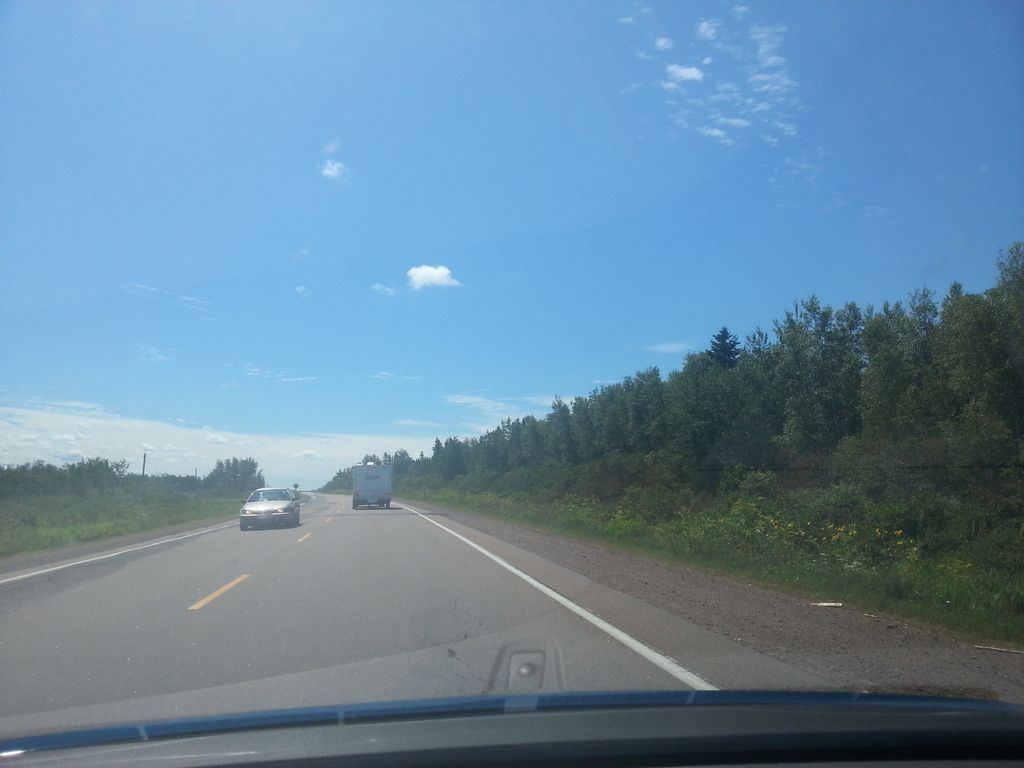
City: charlottetown